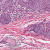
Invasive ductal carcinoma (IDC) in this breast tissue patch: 0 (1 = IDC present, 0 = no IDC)